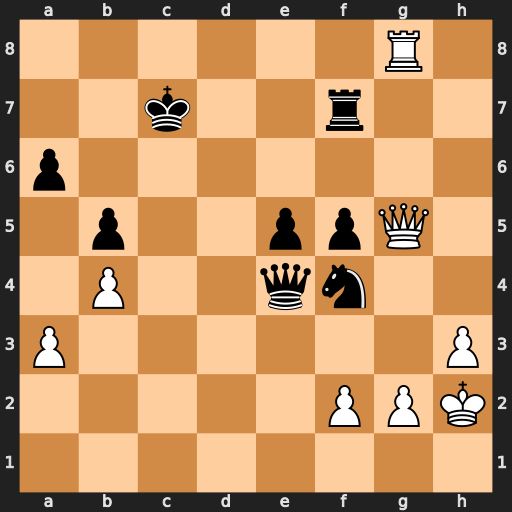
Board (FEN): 6R1/2k2r2/p7/1p2ppQ1/1P2qn2/P6P/5PPK/8
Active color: w
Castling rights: -
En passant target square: -
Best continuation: Qd8+ Kc6 Qe8+ Rd7 Rg7 Qd5 Qc8+ Kb6 Qxd7 Qxd7 Rxd7